Question: i'm really stuck with this problem. Created the next modal .form-inline but the cancel button stays out of the inline, this is the code:
'''
<div id="loginModal" class="modal fade" role="dialog">
<div class="modal-dialog">
<!-- Modal content-->
<div class="modal-content">
<div class="modal-header">
<button type="button" class="close" data-dismiss="modal">&times;</button>
<h4 class="modal-title">Login </h4>
</div>
<div class="modal-body">
<div class="form-inline">
<div class="form-group">
<label class="sr-only" for="email">Email Address</label>
<input type="email" class="form-control-input-sm text-center" placeholder="Email">
</div>
<div class="form-group">
<label class="sr-only" for="password">Password</label>
<input type="password" class="form-control-input-sm text-center" placeholder="Password">
</div>
<input type="checkbox"><span style="color:#9d9797">Remember me</span>
<button type="submit" class="btn btn-info">Sign In</button>
<button type="button" class="btn btn-default btn-sm"
data-dismiss="modal">Cancel</button>
</div>
</div>
</div>
</div>
</div>
'''
The picture of it:

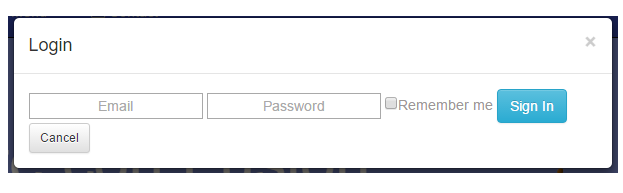
Answer: The default input max-width is 280px, you can define a class to decrease it, such as
'''
<style>
.input-short {
max-width: 130px !important;
}
</style>
'''
then apply it to the input textboxes
'''
<input type="email" class="form-control input-short" id="email" placeholder="Email">
'''
This should give you what you want (adjust the max-width accordingly).